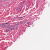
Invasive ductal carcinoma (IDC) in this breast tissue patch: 0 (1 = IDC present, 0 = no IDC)